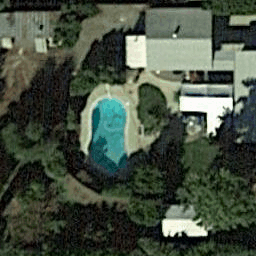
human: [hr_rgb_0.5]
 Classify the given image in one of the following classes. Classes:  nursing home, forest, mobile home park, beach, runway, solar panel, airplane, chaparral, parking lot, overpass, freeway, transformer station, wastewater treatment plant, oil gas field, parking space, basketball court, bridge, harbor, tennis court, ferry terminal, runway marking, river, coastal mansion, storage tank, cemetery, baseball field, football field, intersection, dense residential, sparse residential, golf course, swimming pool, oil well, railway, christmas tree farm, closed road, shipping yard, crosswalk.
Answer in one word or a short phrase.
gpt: swimming pool